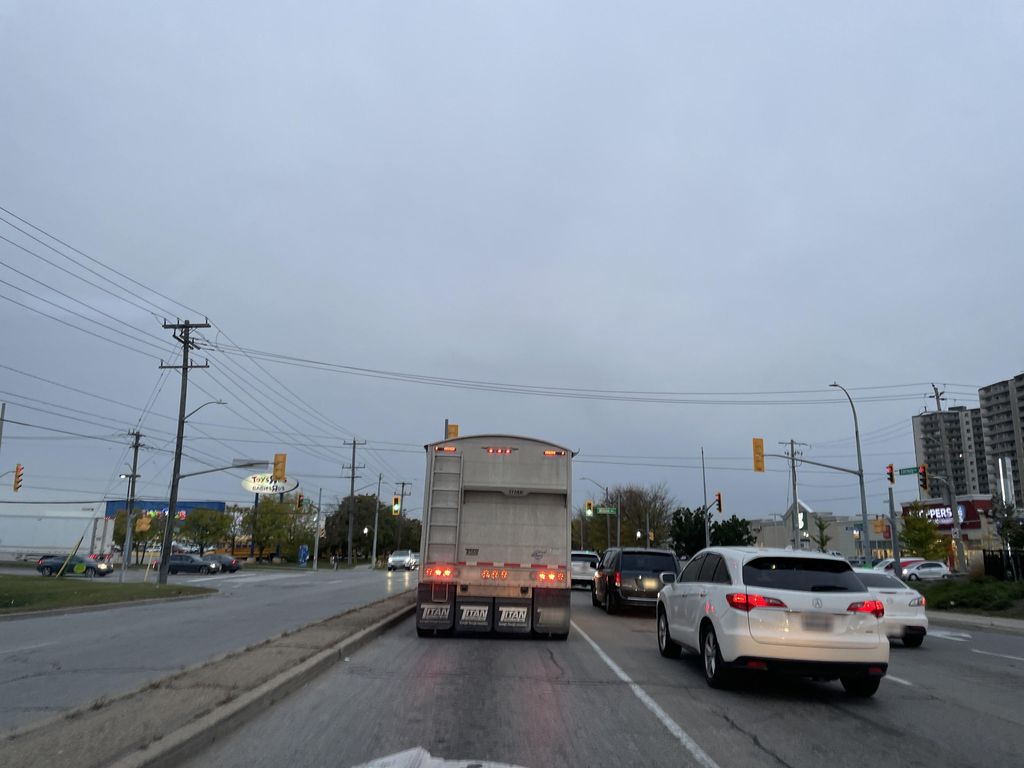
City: kitchener-waterloo